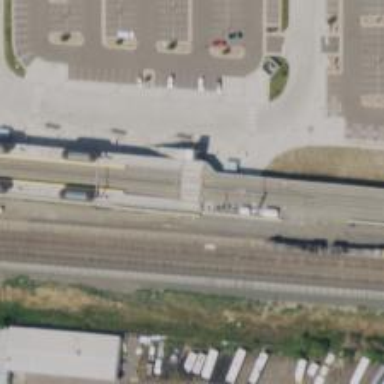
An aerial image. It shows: Railway crossing.